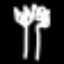
Label: palm tree